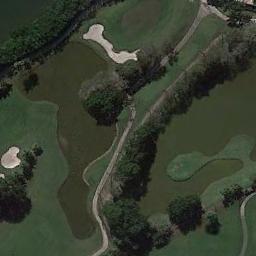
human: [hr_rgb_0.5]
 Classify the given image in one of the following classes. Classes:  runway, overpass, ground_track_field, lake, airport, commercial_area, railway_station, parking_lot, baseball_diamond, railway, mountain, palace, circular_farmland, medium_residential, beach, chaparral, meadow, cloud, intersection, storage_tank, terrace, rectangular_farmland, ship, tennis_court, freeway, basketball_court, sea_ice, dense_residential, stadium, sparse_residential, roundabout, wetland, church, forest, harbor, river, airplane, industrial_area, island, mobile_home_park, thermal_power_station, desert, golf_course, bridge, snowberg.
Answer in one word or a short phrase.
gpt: golf_course